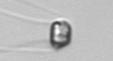
Label: Chaetoceros